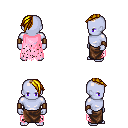
a pixel art fantasy rpg character, male body template, dark elf, purple skin, pink tattered cape, robe skirt, blonde long mohawk hairstyle, leather bracers, four views (front, back, left, right), 2x2 character sprite sheet, small pixel art, hard edges, no anti-aliasing